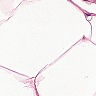
Metastatic tissue present: no